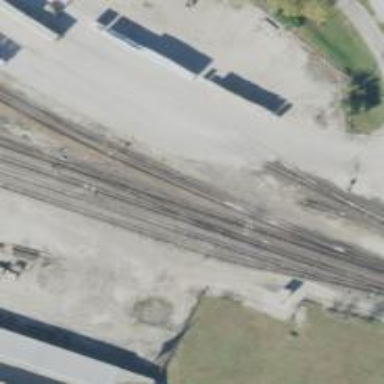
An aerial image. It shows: Railway spur service.